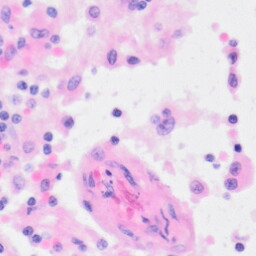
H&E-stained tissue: Kidney